Brain MRI, modality: ceT1
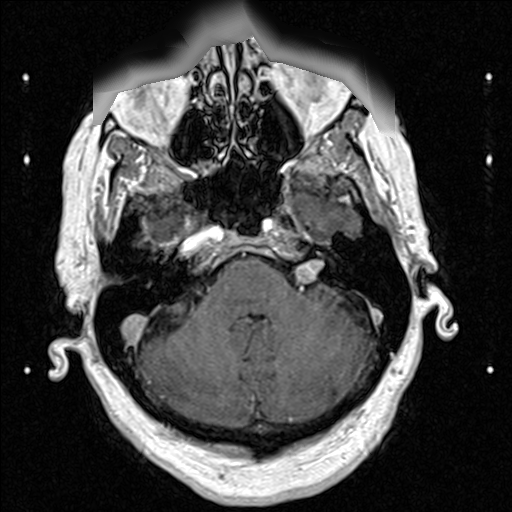